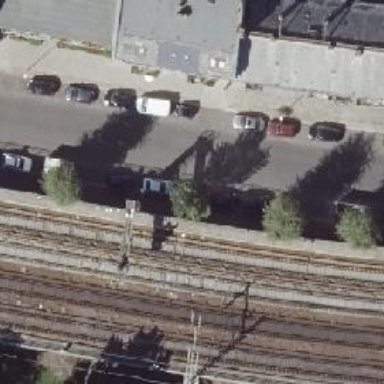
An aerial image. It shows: Railway signal.